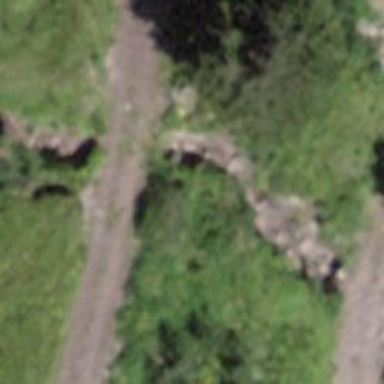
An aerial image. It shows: Culvert tunnel.